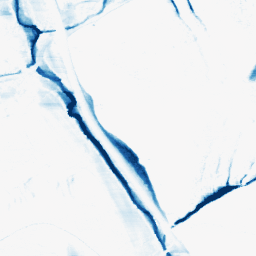
Category: morphological
Decomposition family: morphological_ellipse
Decomposition parameters: operation: closing
width: 5
height: 30
Upsampling method: quartic
Upsampling parameters: scale: 4
Upsampling scale: 4